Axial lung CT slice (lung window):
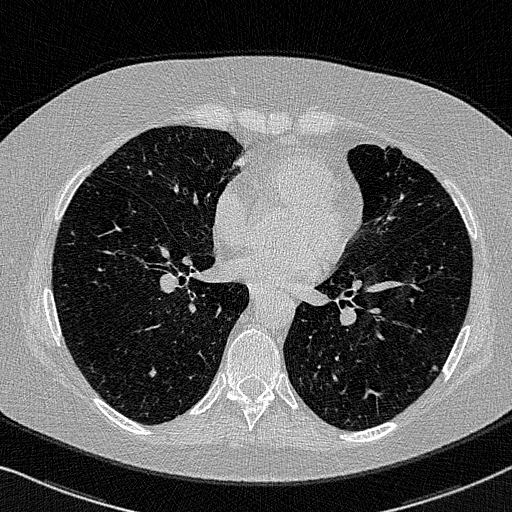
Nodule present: no